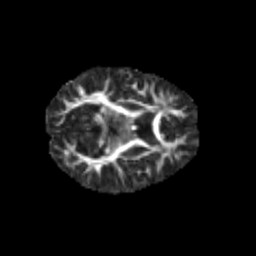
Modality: FA
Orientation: axial
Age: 5
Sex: female
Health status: healthy